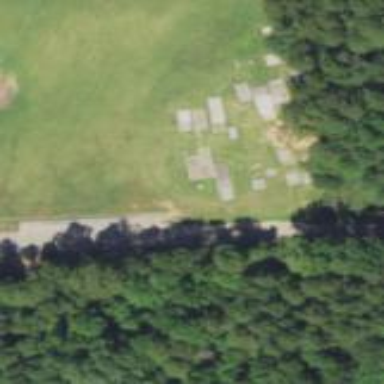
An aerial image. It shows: Graveyard.